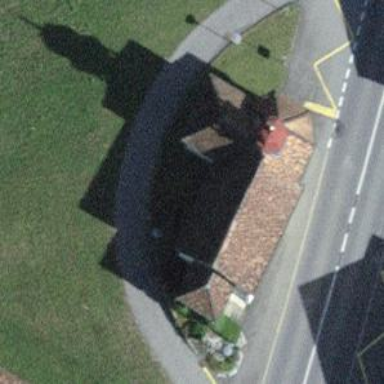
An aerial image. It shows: Building that is place of worship.